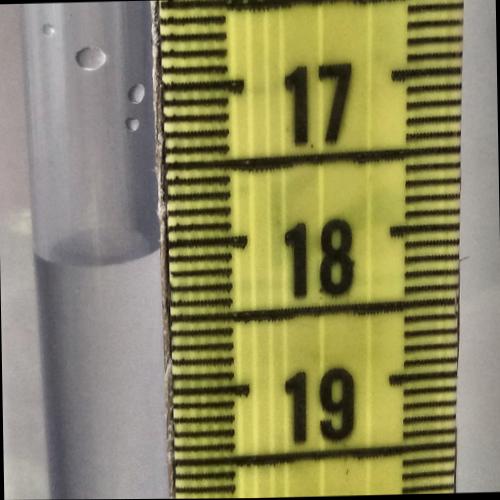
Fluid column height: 18.0 cm